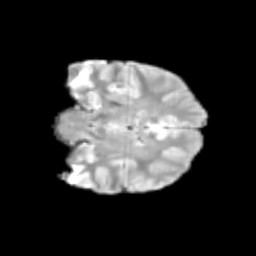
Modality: T2w
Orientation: coronal
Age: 12
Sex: male
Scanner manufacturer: siemens
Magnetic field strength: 3 T
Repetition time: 3.8 s
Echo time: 0.07 s